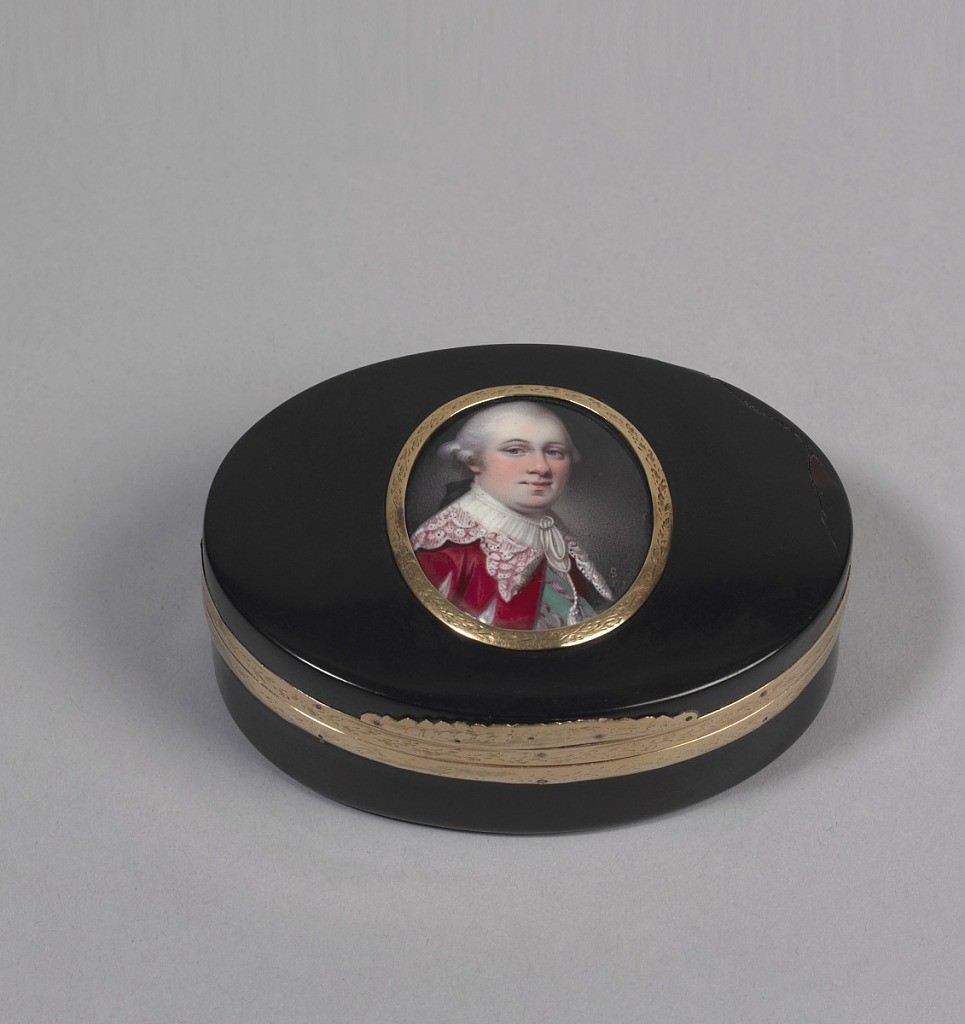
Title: Oval snuffbox with circular portrait miniature
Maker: Henry Spicer, 1743 - 1804
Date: ca. 1775
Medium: Tortoiseshell, chased gold, enamel on copper
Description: Oval hinged tortoiseshell box, gold rim and frame; enamel portrait of a man in a red coat, slashed; white collar, green band; white wig.